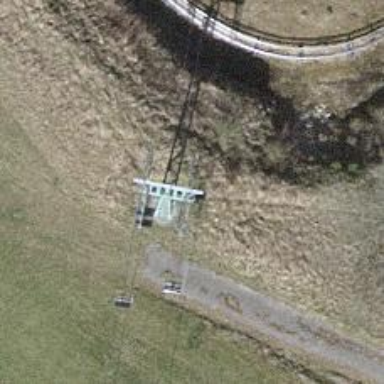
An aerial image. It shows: Pylon used for aerialway.